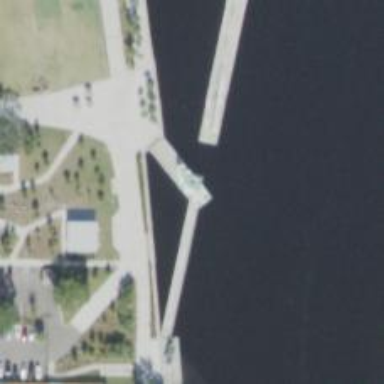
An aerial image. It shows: Man-made pier.